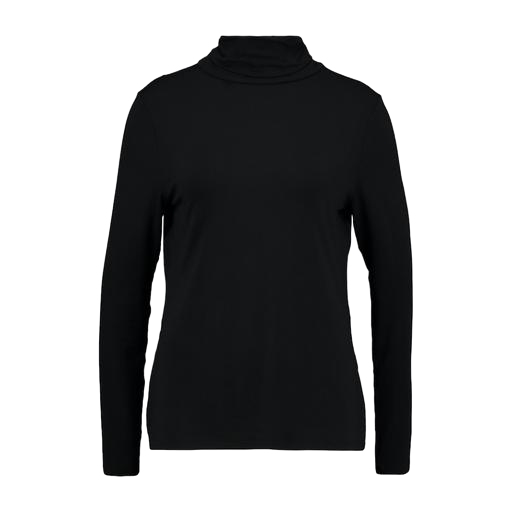
black polo-neck top, black plus size turtleneck, high-neck top, white background